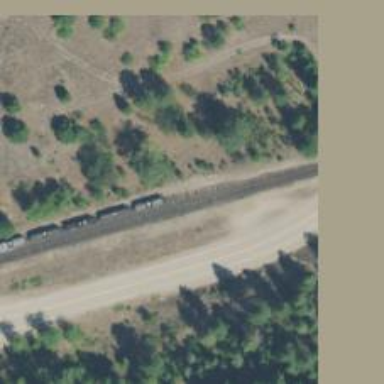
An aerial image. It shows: Railway siding for service.